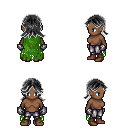
a pixel art fantasy rpg character, female body template, human, dark skin, green tattered cape, metal pants, gray loose hair, metal gloves, brown shoes, four views (front, back, left, right), 2x2 character sprite sheet, small pixel art, hard edges, no anti-aliasing